Question: when using linux, add in
then PC could access \xxx.xxx.xxx.xxx with no name and password
with macosx i use file sharing with smb, could anyone tell me how to do it with GUI setting
thanks in advance

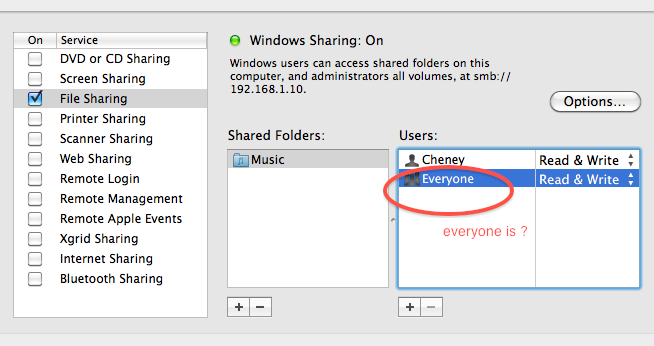
Answer: With GUI I don't think it's possible.
But you can try to modify the smb.conf file directly :
sudo vi /private/etc/smb.conf